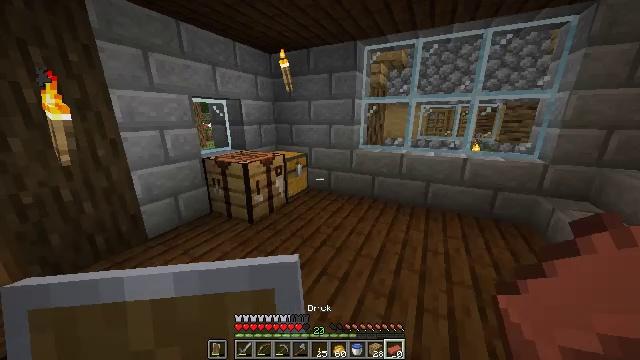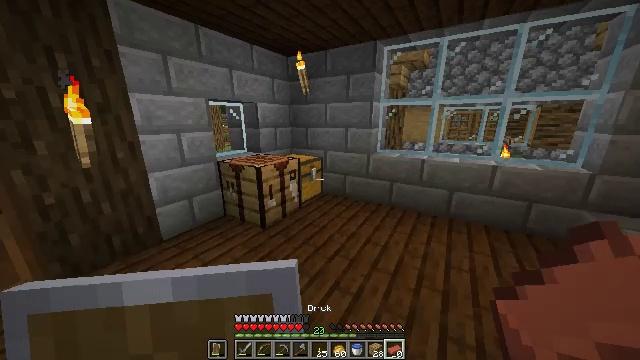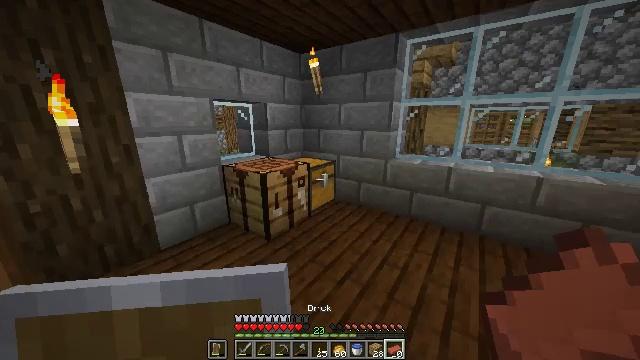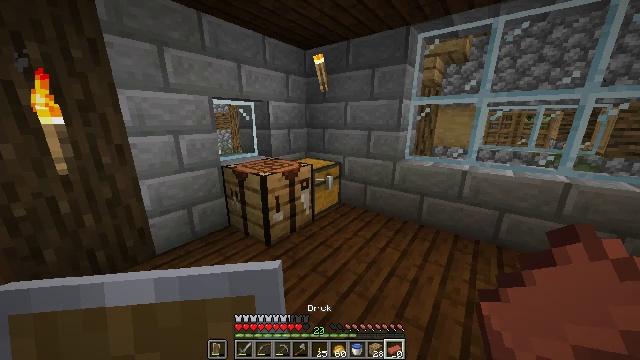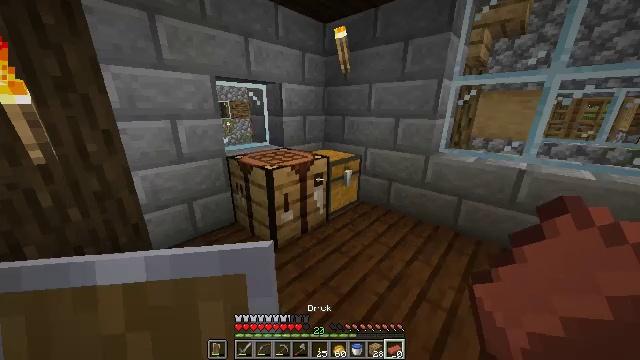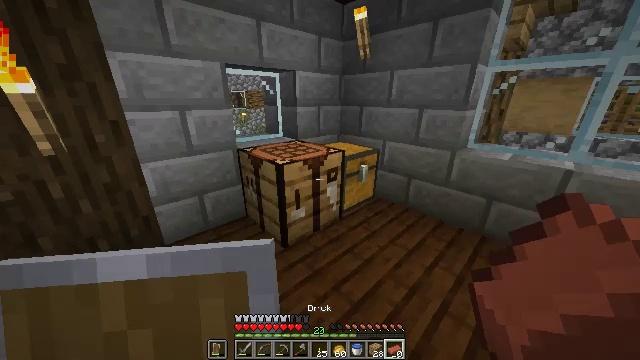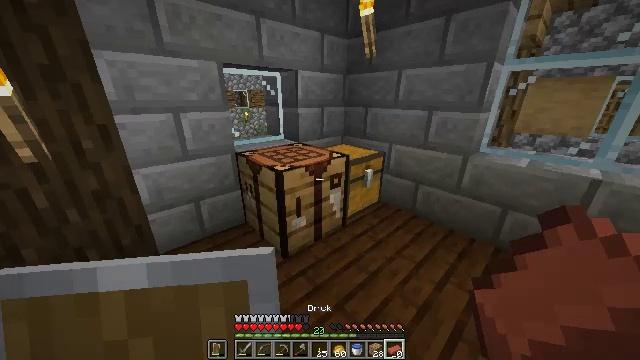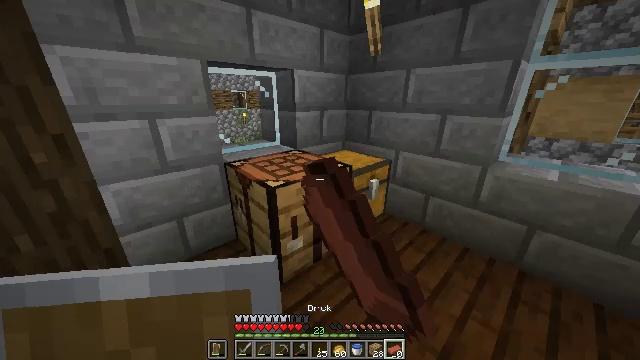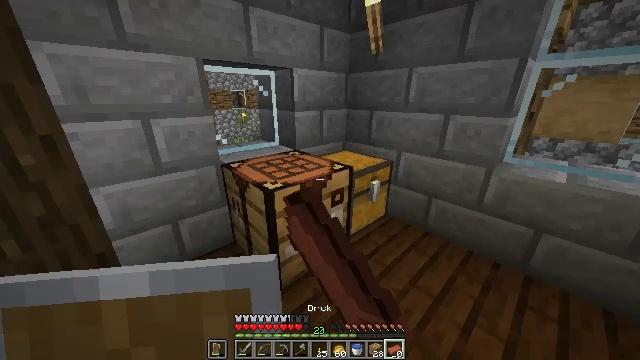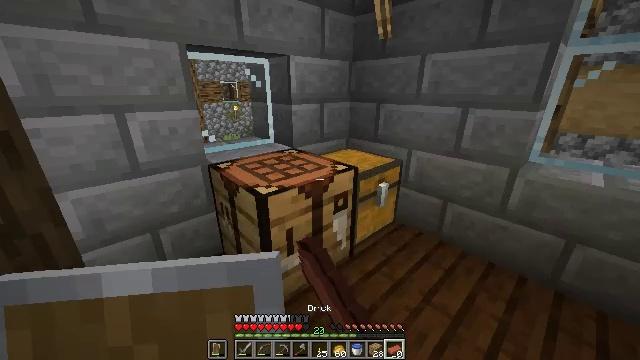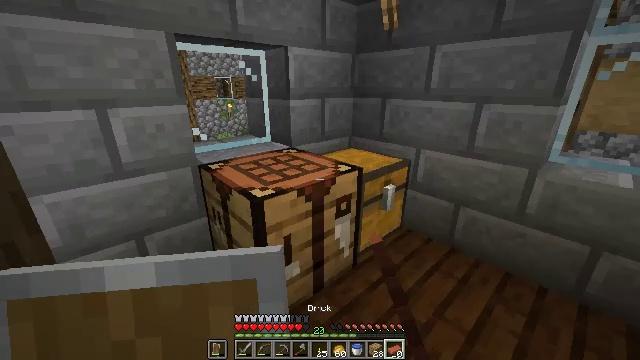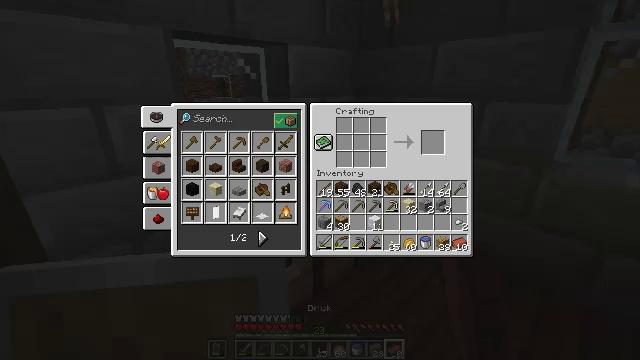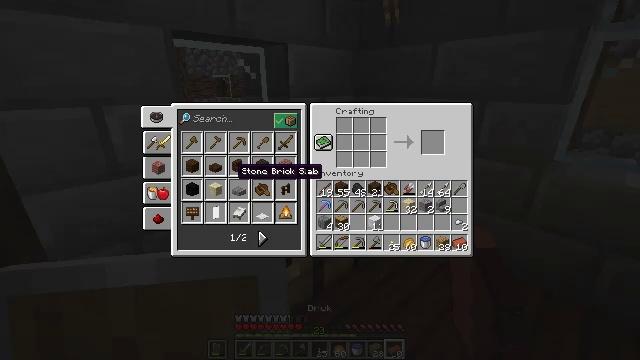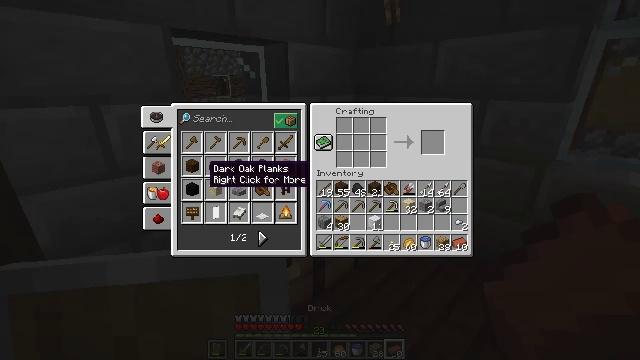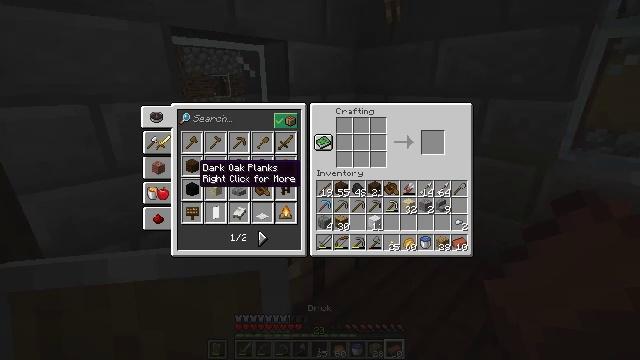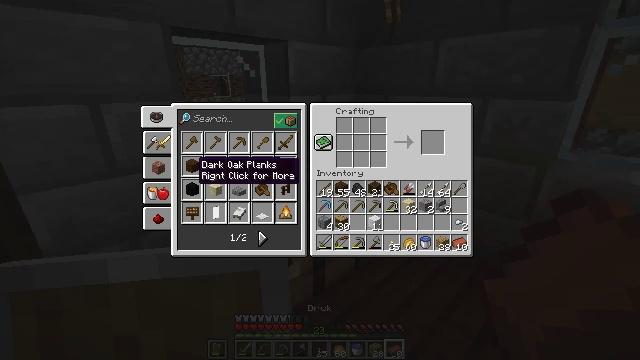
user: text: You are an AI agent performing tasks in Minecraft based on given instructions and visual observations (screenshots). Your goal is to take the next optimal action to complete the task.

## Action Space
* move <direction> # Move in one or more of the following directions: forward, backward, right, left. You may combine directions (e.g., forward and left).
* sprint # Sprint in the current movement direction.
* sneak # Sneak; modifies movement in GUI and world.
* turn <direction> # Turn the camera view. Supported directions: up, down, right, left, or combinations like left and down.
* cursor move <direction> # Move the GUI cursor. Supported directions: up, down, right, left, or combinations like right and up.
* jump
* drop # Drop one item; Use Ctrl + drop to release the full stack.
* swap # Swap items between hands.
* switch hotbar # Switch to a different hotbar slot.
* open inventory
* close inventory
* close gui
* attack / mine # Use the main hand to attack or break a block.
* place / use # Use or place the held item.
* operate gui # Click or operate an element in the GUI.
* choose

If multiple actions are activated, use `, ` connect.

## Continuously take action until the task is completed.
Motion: motion action
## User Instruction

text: Get a flower pot from the crafting table.
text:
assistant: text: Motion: move forward, turn left
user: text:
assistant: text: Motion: move forward, turn left
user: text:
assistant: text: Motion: move forward, turn left
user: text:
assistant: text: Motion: move forward, turn left and down
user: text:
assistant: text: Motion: move forward, turn left and down
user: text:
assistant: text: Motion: move forward, use / place
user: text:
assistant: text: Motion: use / place
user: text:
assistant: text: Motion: no_op
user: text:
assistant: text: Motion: no_op
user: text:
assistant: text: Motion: no_op
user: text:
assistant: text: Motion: turn left
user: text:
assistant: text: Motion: turn left
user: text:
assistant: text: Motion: turn left
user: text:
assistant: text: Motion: turn left
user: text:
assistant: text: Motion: no_op
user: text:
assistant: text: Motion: turn left
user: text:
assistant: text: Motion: turn left and down
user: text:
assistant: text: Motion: turn down, attack / mine
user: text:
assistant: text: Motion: attack / mine
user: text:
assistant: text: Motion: no_op
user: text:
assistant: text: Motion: no_op
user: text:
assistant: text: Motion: no_op
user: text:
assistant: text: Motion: turn right and up
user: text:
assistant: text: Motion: turn right and up
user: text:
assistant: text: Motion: turn left and down
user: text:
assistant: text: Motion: turn left and down
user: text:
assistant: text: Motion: no_op
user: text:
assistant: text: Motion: attack / mine
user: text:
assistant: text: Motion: no_op
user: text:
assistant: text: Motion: turn right and up